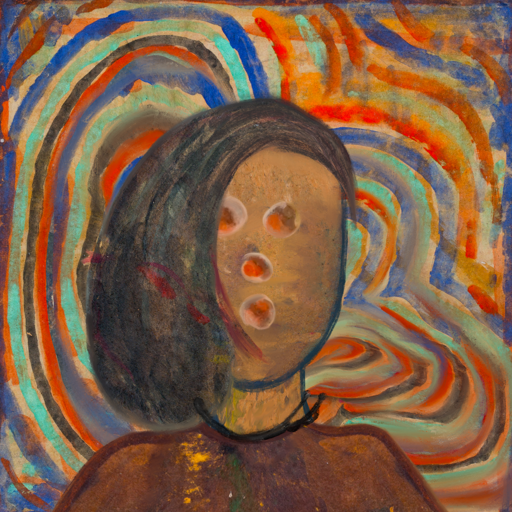
Background: Sisters, Head And Neck Front: In_The_Sun, Face Front: Rupkatha, Bust: Comrade, Hair Front: Gypsy_Mother, Head Accessory: Blank, Second Necklace: Blank, Necklace: Orphan, Baby: Blank